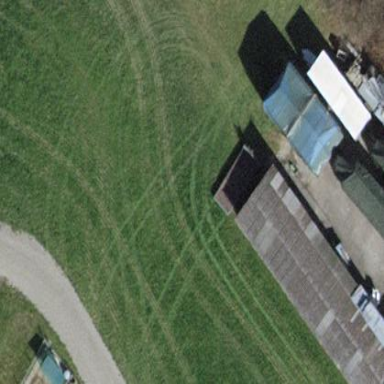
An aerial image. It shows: Shed.